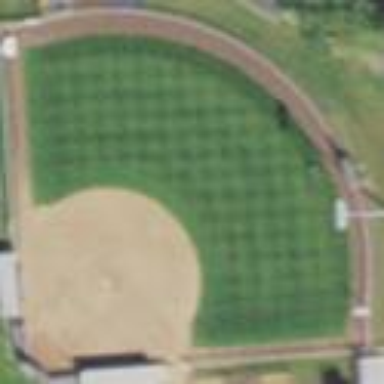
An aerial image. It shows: Softball pitch for leisure sports.